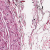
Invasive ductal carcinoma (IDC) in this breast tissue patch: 0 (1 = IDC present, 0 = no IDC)